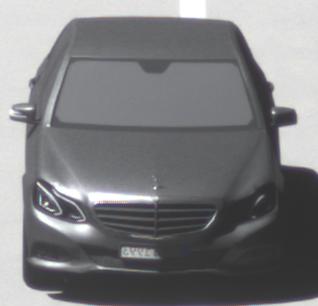
Make: Mercedes-Benz
Model: E 200
Detailed model: E-Class (212) Limousine
Model produced from: 2013/04
Model produced until: 2015/10
Doors: 4
Color: gray
Road condition: dry road
Daytime: midday
Contrast: high contrast